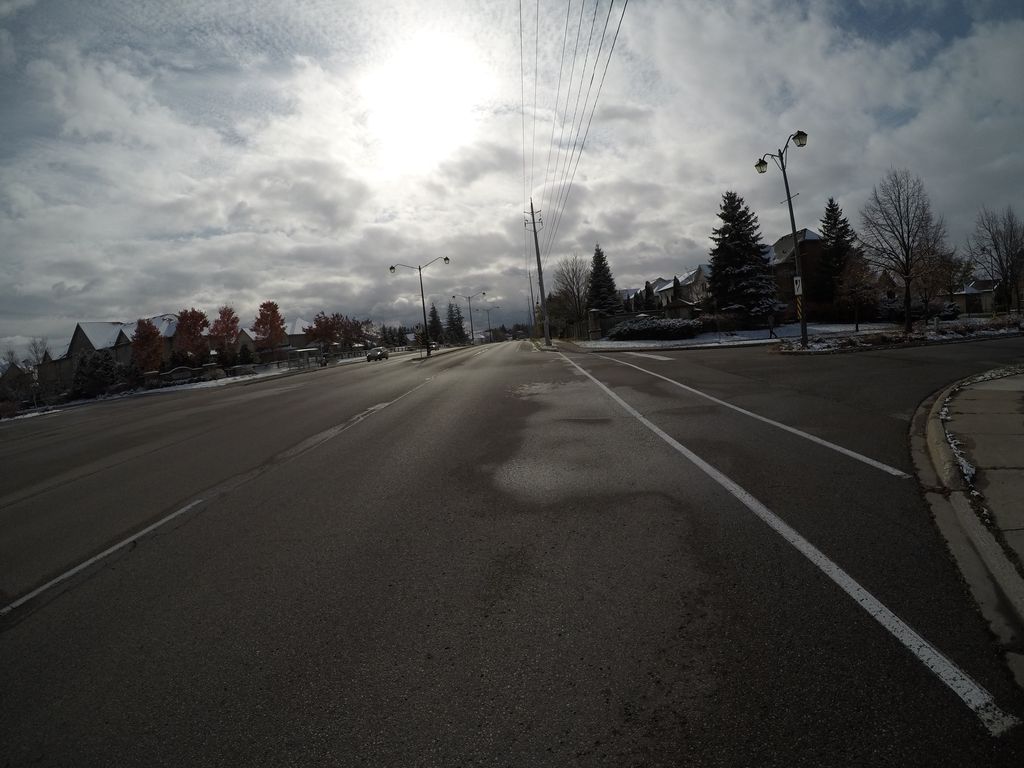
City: kitchener-waterloo